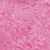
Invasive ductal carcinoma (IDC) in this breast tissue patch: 0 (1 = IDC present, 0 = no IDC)